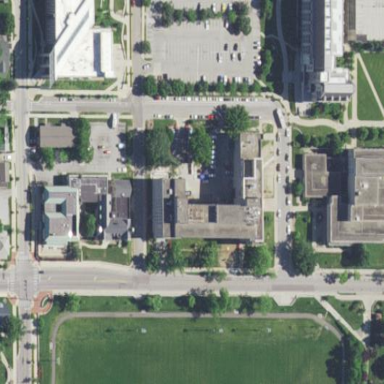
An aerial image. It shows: University building.